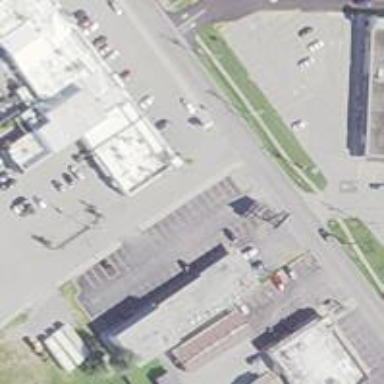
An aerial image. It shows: Convenience shop.